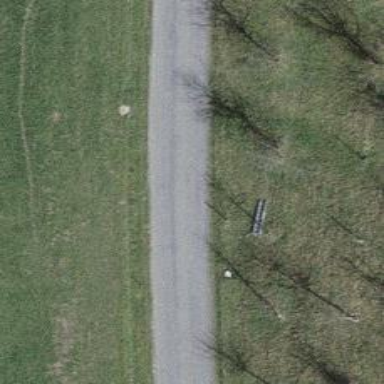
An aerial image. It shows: Unclassified road.